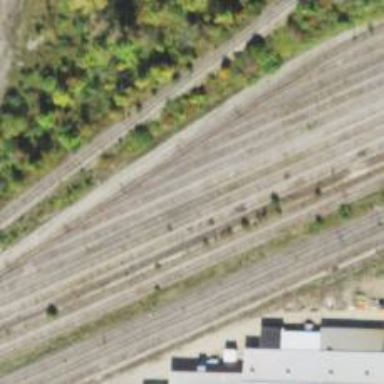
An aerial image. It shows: Railway yard in service.